Interaction volume radius: 10 \u00c5
Interaction volume height: 10 \u00c5
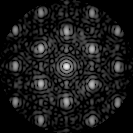
Disorder parameter: 0.2982